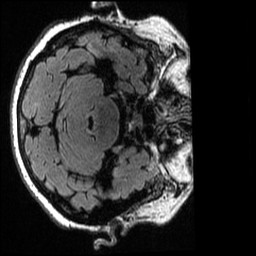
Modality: T2w
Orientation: axial
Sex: female
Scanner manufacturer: ge
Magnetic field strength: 3 T
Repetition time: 6 s
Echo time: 0.1272 s